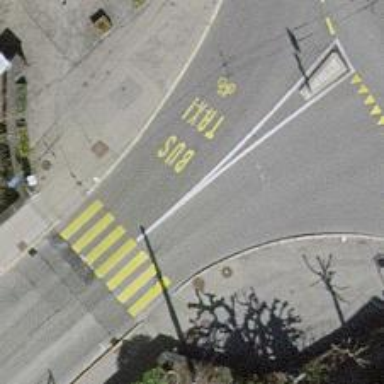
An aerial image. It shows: Bus stop for trolleybuses with designated stop position for public transport.